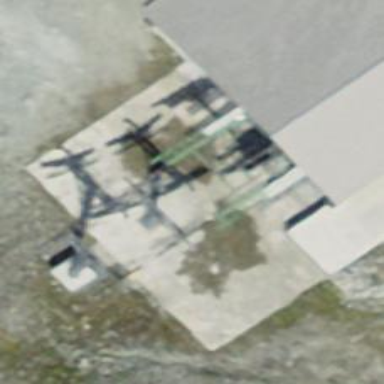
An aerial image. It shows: Pylon for aerialway.